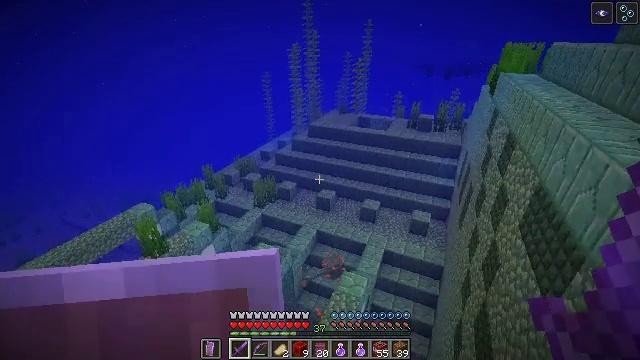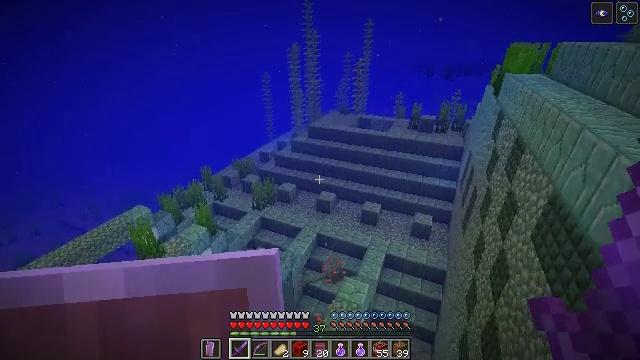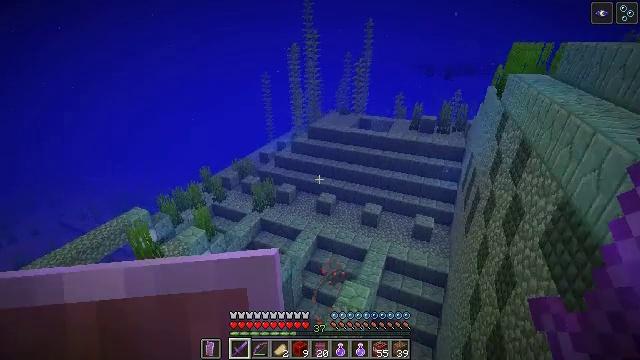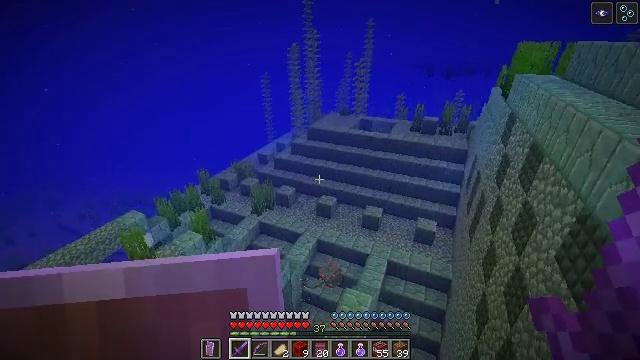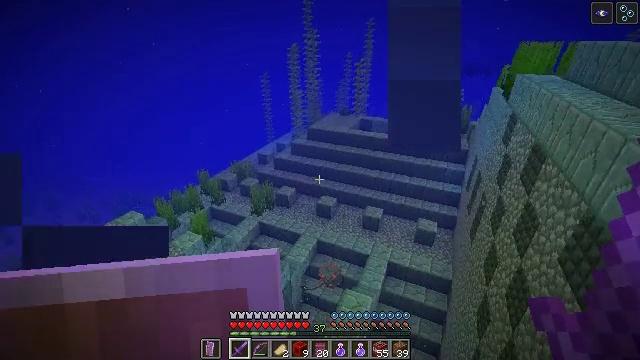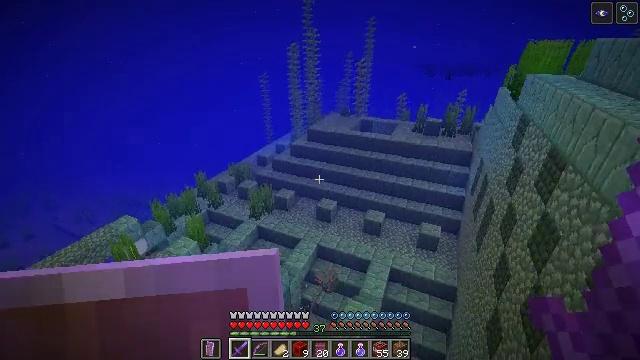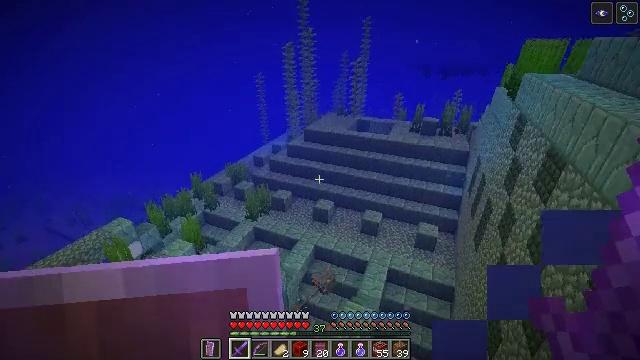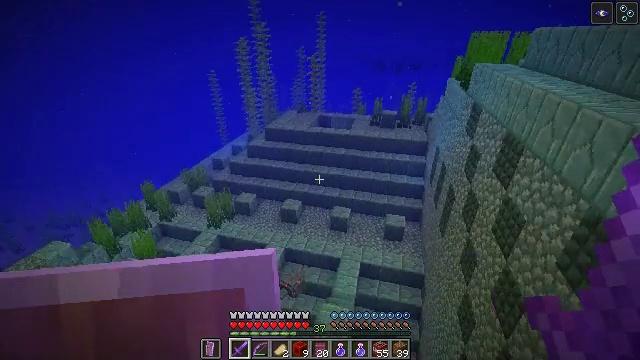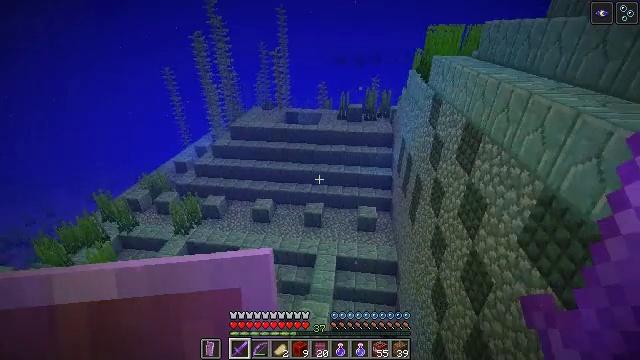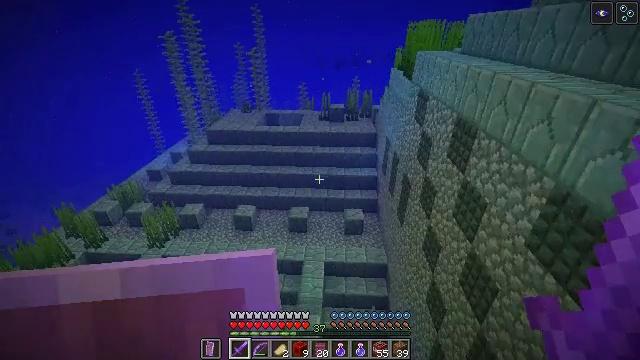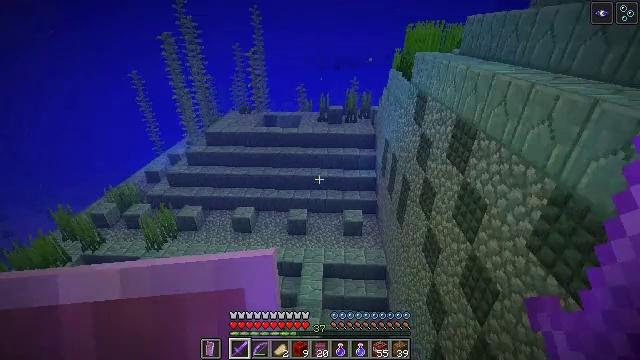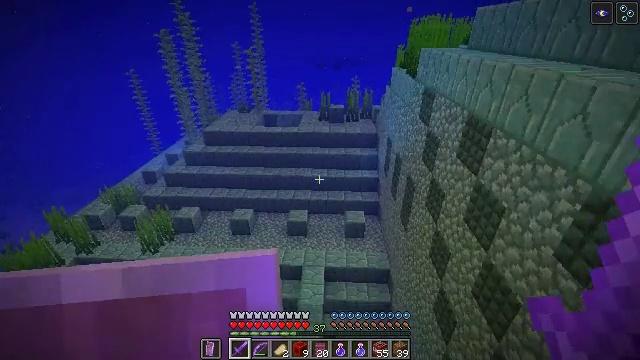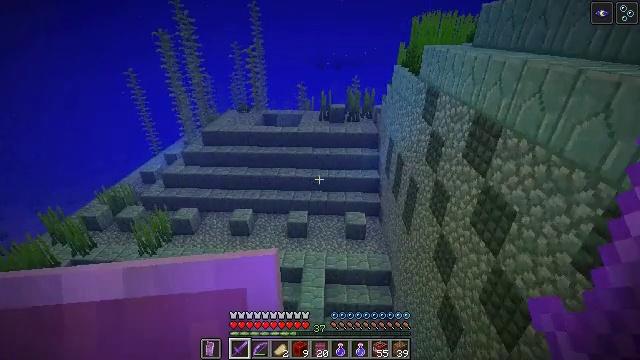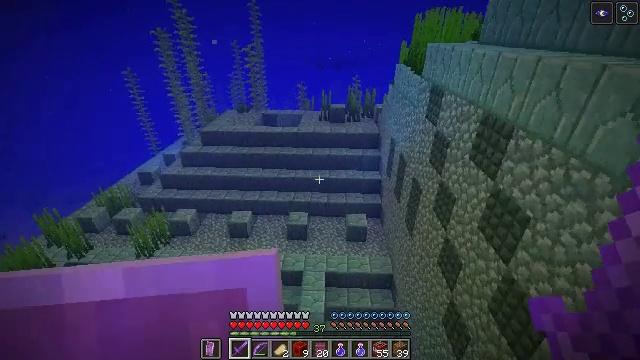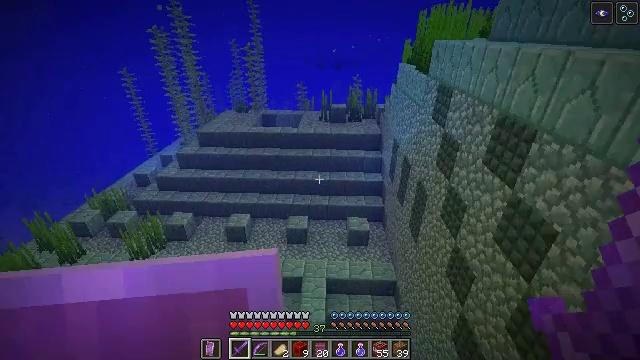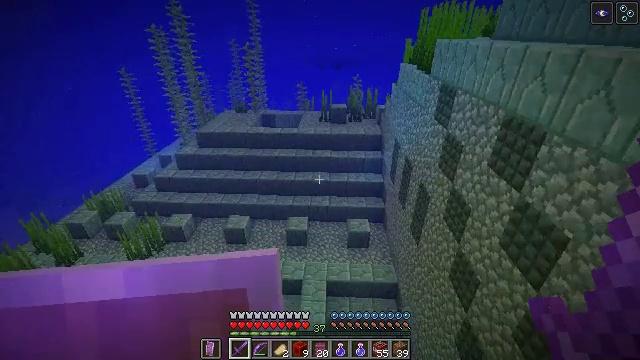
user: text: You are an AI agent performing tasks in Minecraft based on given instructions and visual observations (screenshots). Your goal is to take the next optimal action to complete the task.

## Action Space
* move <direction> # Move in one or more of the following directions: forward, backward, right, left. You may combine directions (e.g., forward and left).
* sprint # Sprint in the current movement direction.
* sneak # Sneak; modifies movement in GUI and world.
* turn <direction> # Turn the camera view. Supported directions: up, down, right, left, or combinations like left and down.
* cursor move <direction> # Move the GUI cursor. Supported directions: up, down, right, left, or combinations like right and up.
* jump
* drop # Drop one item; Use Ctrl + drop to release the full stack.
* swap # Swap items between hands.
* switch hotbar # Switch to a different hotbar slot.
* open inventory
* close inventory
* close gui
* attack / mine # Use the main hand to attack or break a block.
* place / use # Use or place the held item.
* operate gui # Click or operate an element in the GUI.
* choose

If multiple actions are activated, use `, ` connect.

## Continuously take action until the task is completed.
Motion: motion action
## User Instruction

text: Break the wet sponge block.
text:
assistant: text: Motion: move forward, sprint, jump
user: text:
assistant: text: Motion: move forward, sprint, jump
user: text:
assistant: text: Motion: move forward, sprint, jump
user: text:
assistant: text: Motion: move forward, sprint, jump
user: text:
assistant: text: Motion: move forward, sprint
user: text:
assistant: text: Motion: move forward, sprint
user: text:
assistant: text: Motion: move forward, sprint, turn right
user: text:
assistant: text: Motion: move forward, sprint, turn right
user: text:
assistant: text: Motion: move forward, sprint, turn right
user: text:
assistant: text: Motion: move forward, sprint
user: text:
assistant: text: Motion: move forward, sprint, jump
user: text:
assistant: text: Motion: move forward, sprint, jump
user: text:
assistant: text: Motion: move forward, sprint, jump
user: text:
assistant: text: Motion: move forward, sprint, jump
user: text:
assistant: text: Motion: move forward, sprint, jump
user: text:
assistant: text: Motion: move forward, sprint, jump
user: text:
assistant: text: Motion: move forward, sprint, jump
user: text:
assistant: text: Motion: move forward, sprint, jump
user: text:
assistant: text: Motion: move forward, sprint, jump
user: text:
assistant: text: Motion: move forward, sprint, jump
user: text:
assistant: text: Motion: move forward, sprint, jump
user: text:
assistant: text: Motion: move forward, sprint, jump
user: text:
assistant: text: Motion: move forward, sprint, turn right and up, jump
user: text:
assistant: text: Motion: move forward, sprint, turn right and up, jump
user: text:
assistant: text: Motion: move forward, sprint, jump
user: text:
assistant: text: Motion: move forward, sprint, jump
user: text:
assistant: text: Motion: move forward, sprint, jump
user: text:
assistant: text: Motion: move forward, sprint, jump
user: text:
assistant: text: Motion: move forward, sprint
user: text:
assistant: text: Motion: move forward, sprint